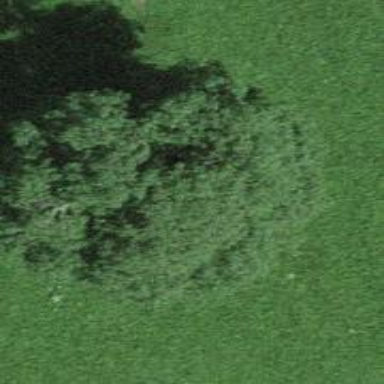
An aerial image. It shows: Single tag "natural: tree."